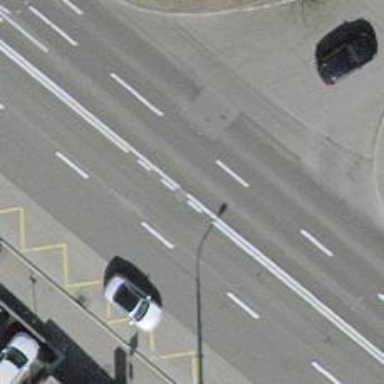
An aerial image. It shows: Primary highway with trolley wires.